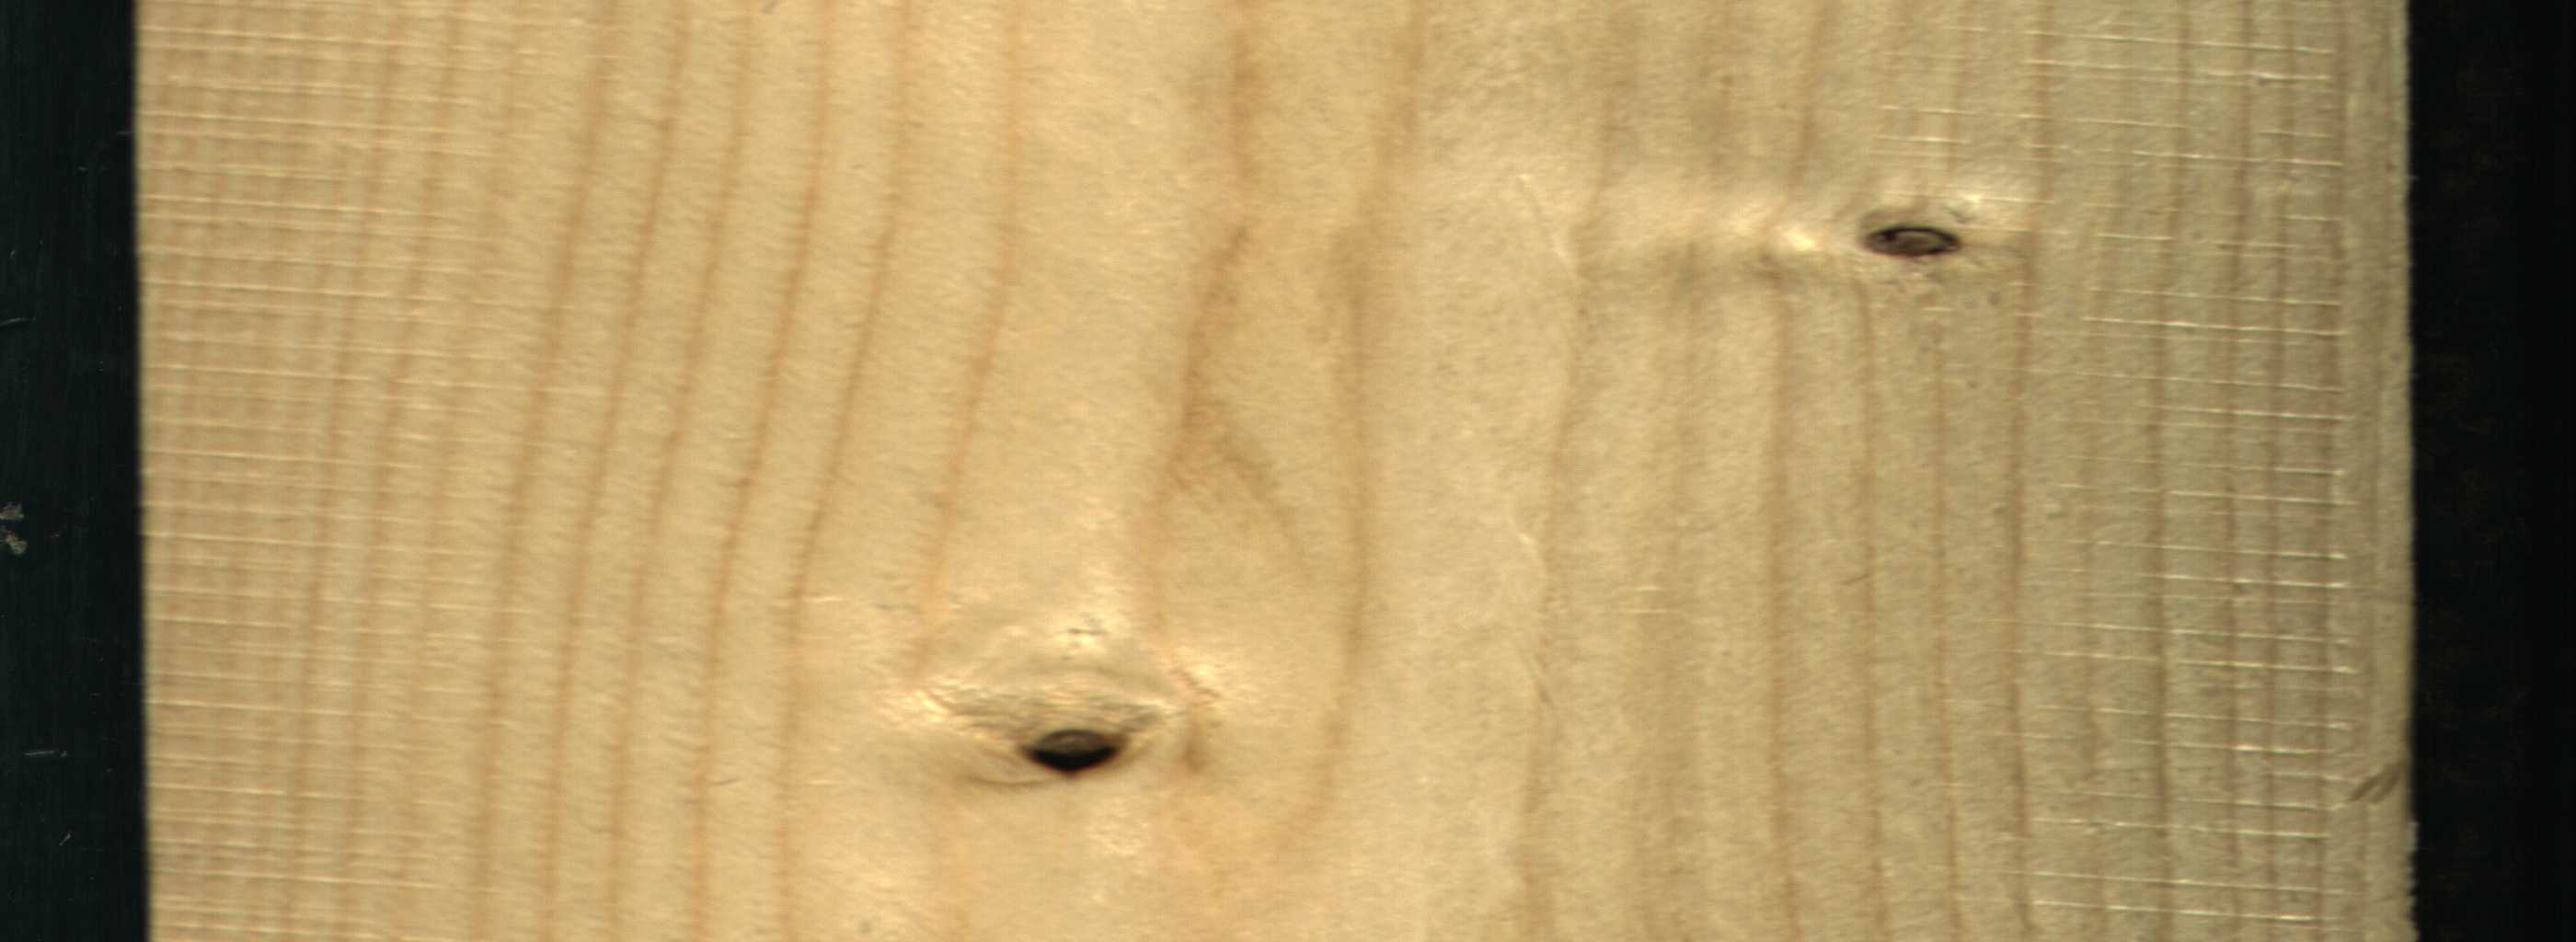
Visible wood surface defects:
Dead_Knot
Dead_Knot